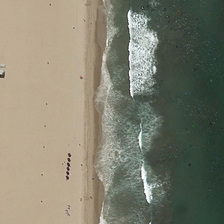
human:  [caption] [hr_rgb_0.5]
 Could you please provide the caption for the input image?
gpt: white waves are between yellow beach and green ocean .

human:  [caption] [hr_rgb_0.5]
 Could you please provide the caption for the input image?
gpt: white waves are between yellow beach and green ocean .

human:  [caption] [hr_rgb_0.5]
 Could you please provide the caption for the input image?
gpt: white waves are between yellow beach and green ocean .

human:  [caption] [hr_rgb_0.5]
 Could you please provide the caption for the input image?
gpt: white waves are between yellow beach and green ocean .

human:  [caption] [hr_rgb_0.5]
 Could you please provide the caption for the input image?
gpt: white waves are between yellow beach and green ocean .